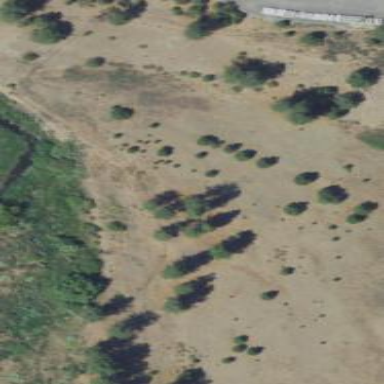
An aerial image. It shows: Evergreen needle-leaved woodland.